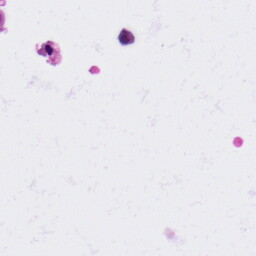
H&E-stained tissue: Lung